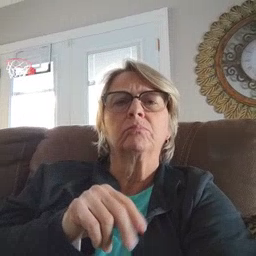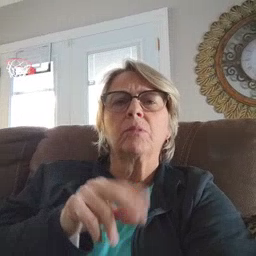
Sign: no